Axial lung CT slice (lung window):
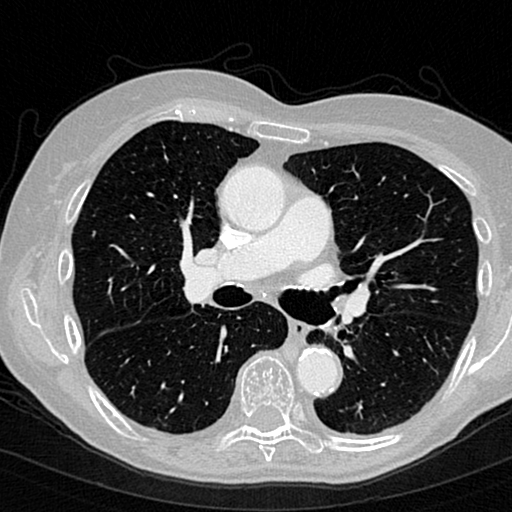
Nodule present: no